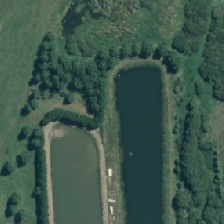
Land cover: lake_pond